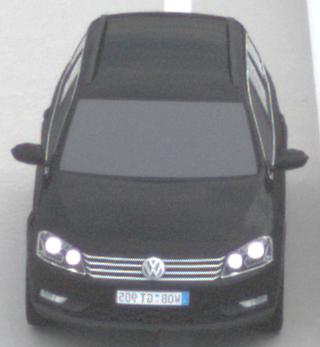
Make: VW
Model: Passat Alltrack 1.8 TSI
Detailed model: Passat (B7) Alltrack
Model produced from: 2012/03
Model produced until: 2013/06
Doors: 5
Color: black
Road condition: dry road
Daytime: midday
Contrast: low contrast